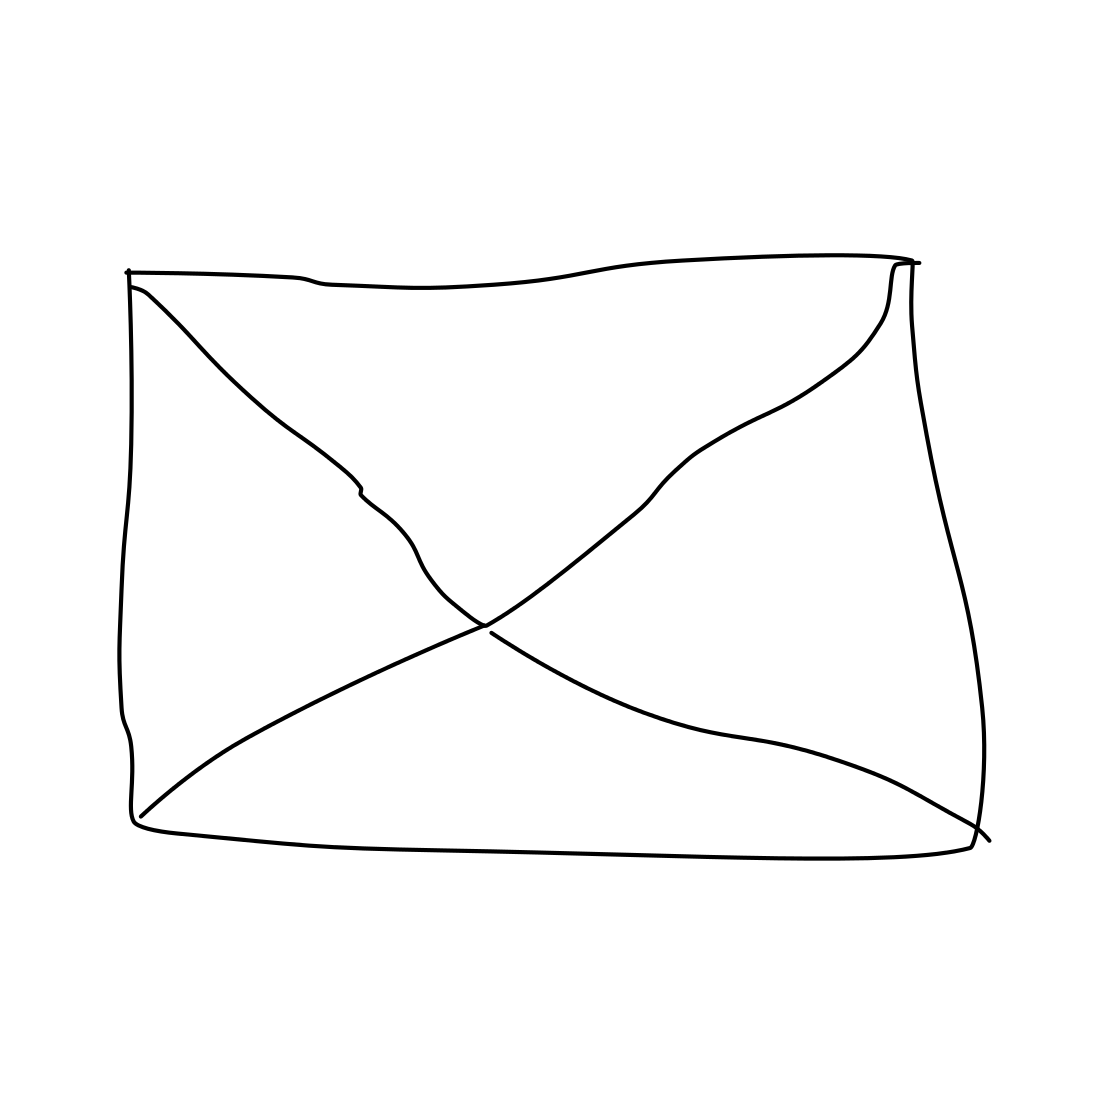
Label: envelope